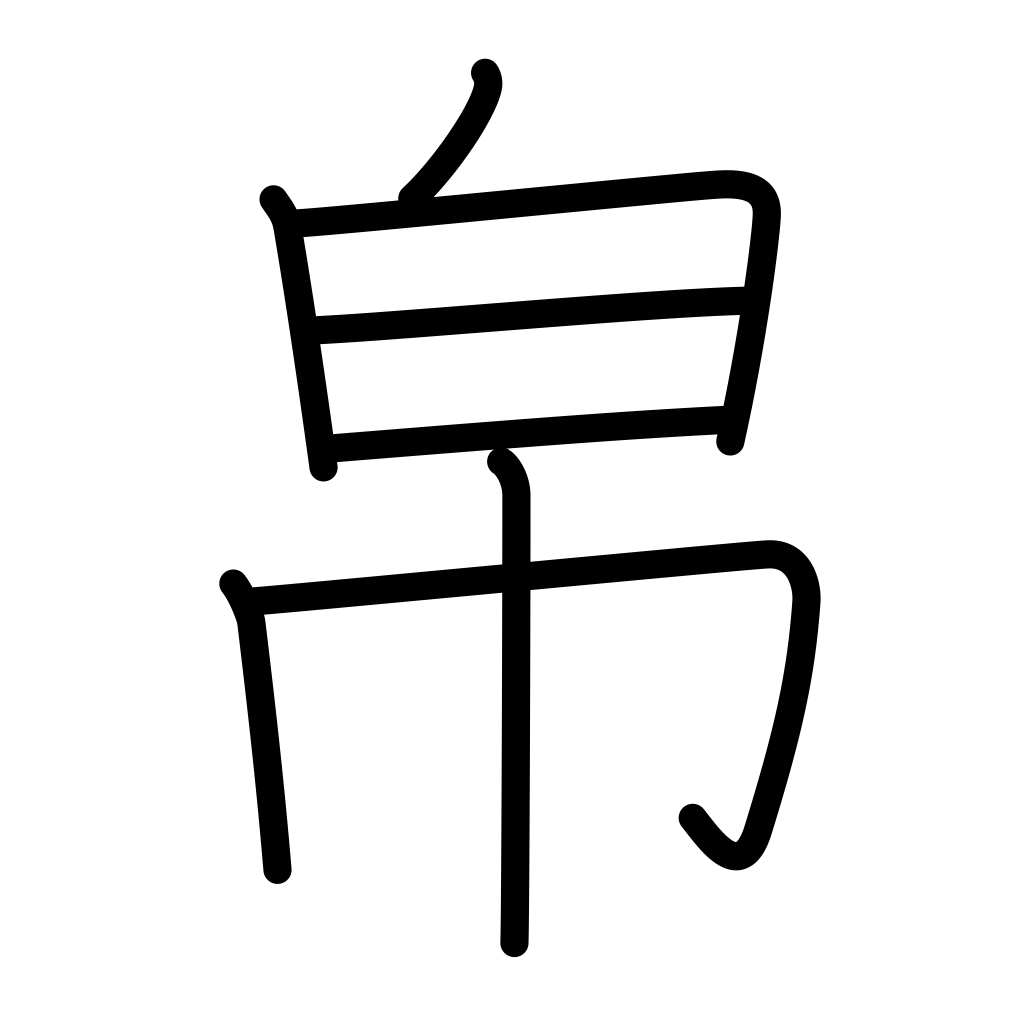
Meaning: cloth